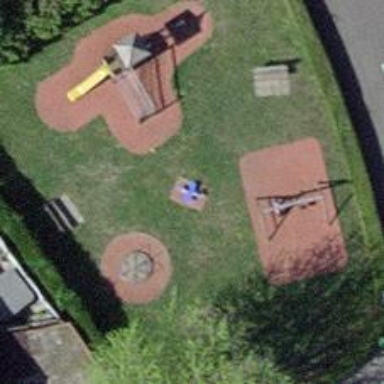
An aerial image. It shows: Springy playground.